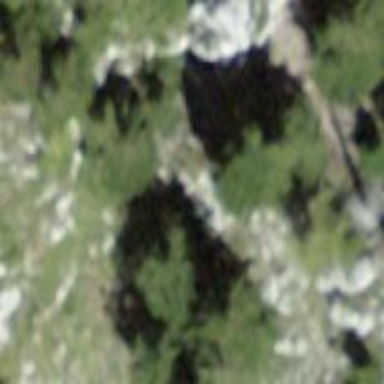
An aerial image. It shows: Patch of scrub vegetation.